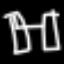
Label: pants